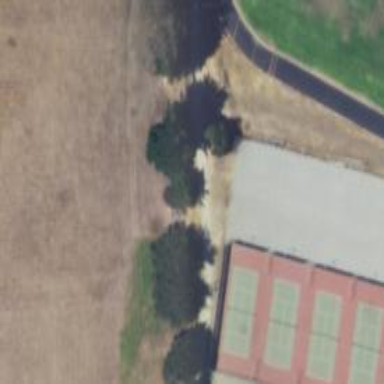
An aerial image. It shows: Tennis court on pitch.